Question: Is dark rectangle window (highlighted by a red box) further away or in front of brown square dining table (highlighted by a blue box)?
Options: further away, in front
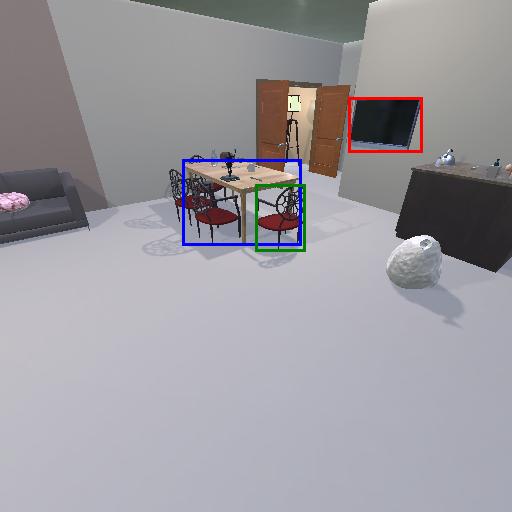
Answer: further away